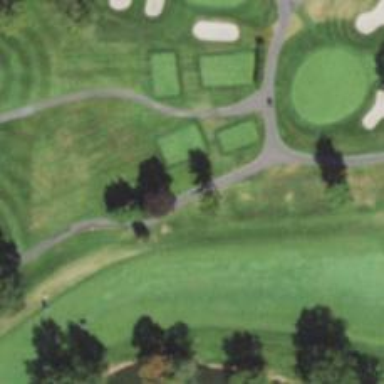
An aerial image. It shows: Pathway for golfing.